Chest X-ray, AP view. Patient: 28 years old, sex F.
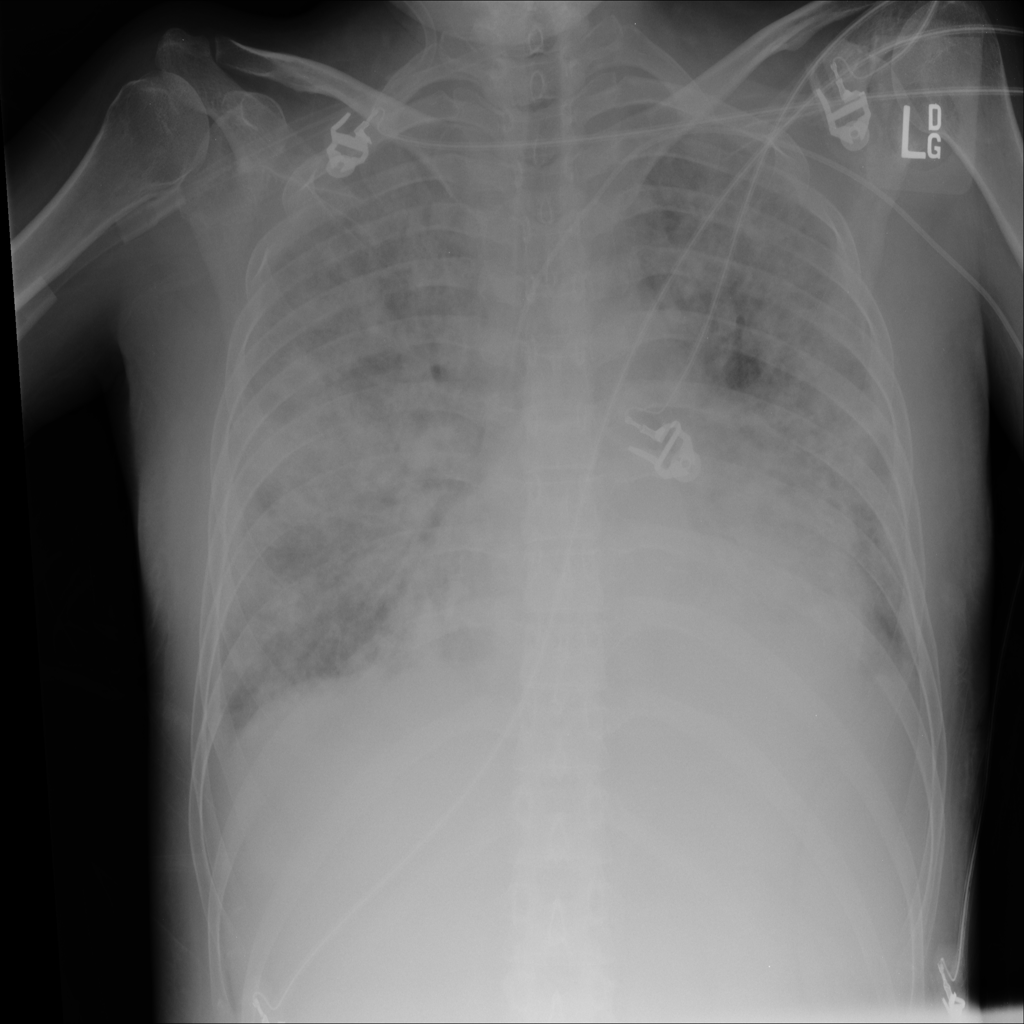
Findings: No Finding